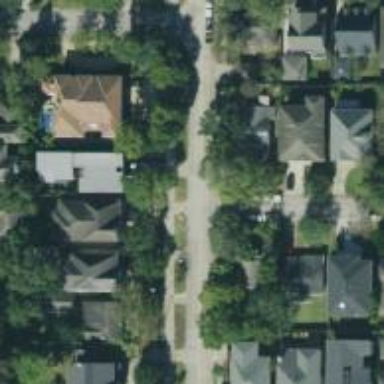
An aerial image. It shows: Asphalt road in residential area.